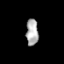
Tissue: prostate
Cell type: T cells
Senescence score: 0.8402
Nuclear area (px): 316
Mean DAPI intensity: 173.032